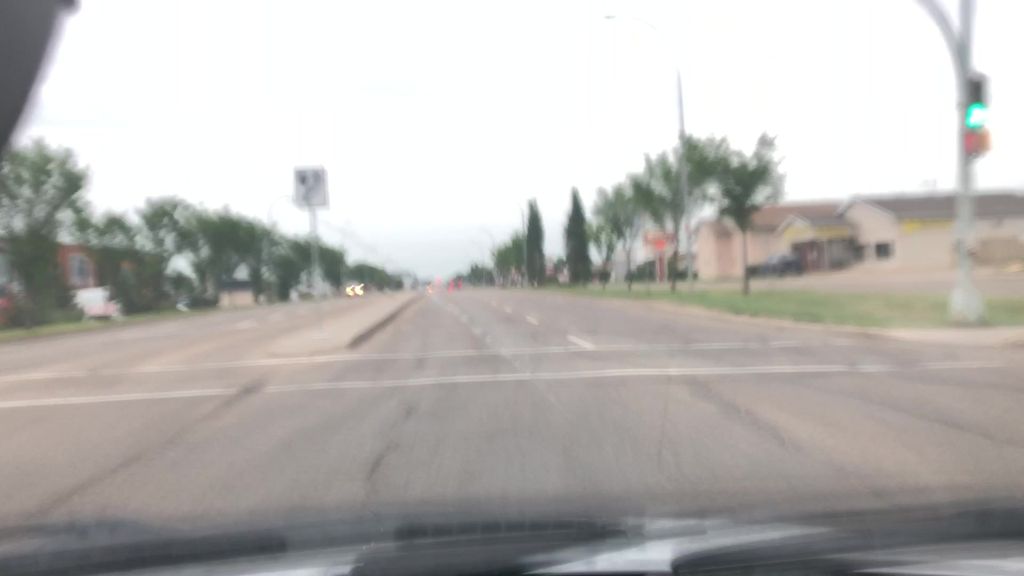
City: edmonton